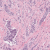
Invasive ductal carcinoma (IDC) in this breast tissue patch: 1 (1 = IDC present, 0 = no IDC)